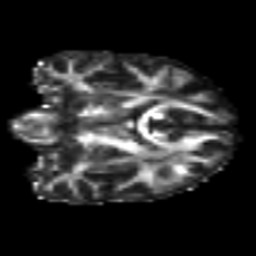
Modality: FA
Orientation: coronal
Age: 31
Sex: female
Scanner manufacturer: siemens
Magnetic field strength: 3 T
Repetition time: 4.999 s
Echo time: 0.07946 s